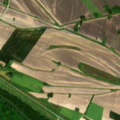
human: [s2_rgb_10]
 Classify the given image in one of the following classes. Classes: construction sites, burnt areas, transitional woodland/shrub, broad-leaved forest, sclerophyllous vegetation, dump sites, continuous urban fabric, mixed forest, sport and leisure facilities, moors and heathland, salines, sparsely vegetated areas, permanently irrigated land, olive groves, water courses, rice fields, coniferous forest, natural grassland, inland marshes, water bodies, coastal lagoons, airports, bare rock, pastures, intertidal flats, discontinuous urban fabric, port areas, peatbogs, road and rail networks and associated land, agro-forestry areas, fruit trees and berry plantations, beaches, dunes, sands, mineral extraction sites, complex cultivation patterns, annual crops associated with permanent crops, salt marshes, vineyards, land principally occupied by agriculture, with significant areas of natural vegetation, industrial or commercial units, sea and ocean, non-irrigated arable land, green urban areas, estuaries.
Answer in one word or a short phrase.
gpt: non-irrigated arable land, complex cultivation patterns, broad-leaved forest, transitional woodland/shrub